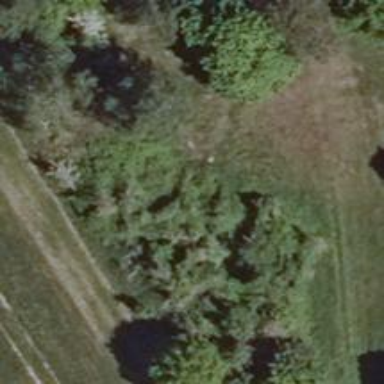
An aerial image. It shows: Row of deciduous broadleaved trees.